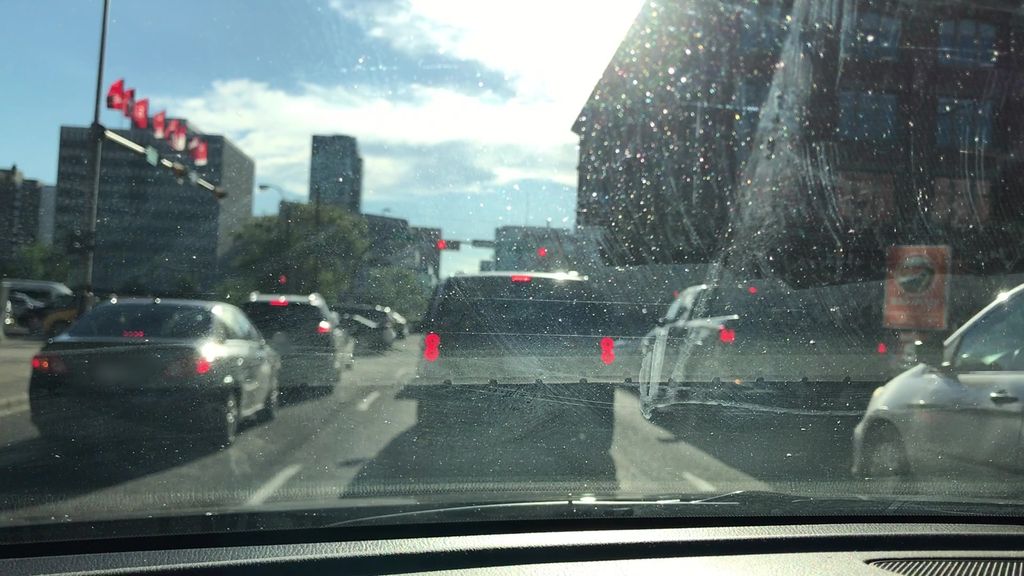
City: calgary